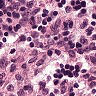
Metastatic tissue present: no